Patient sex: M
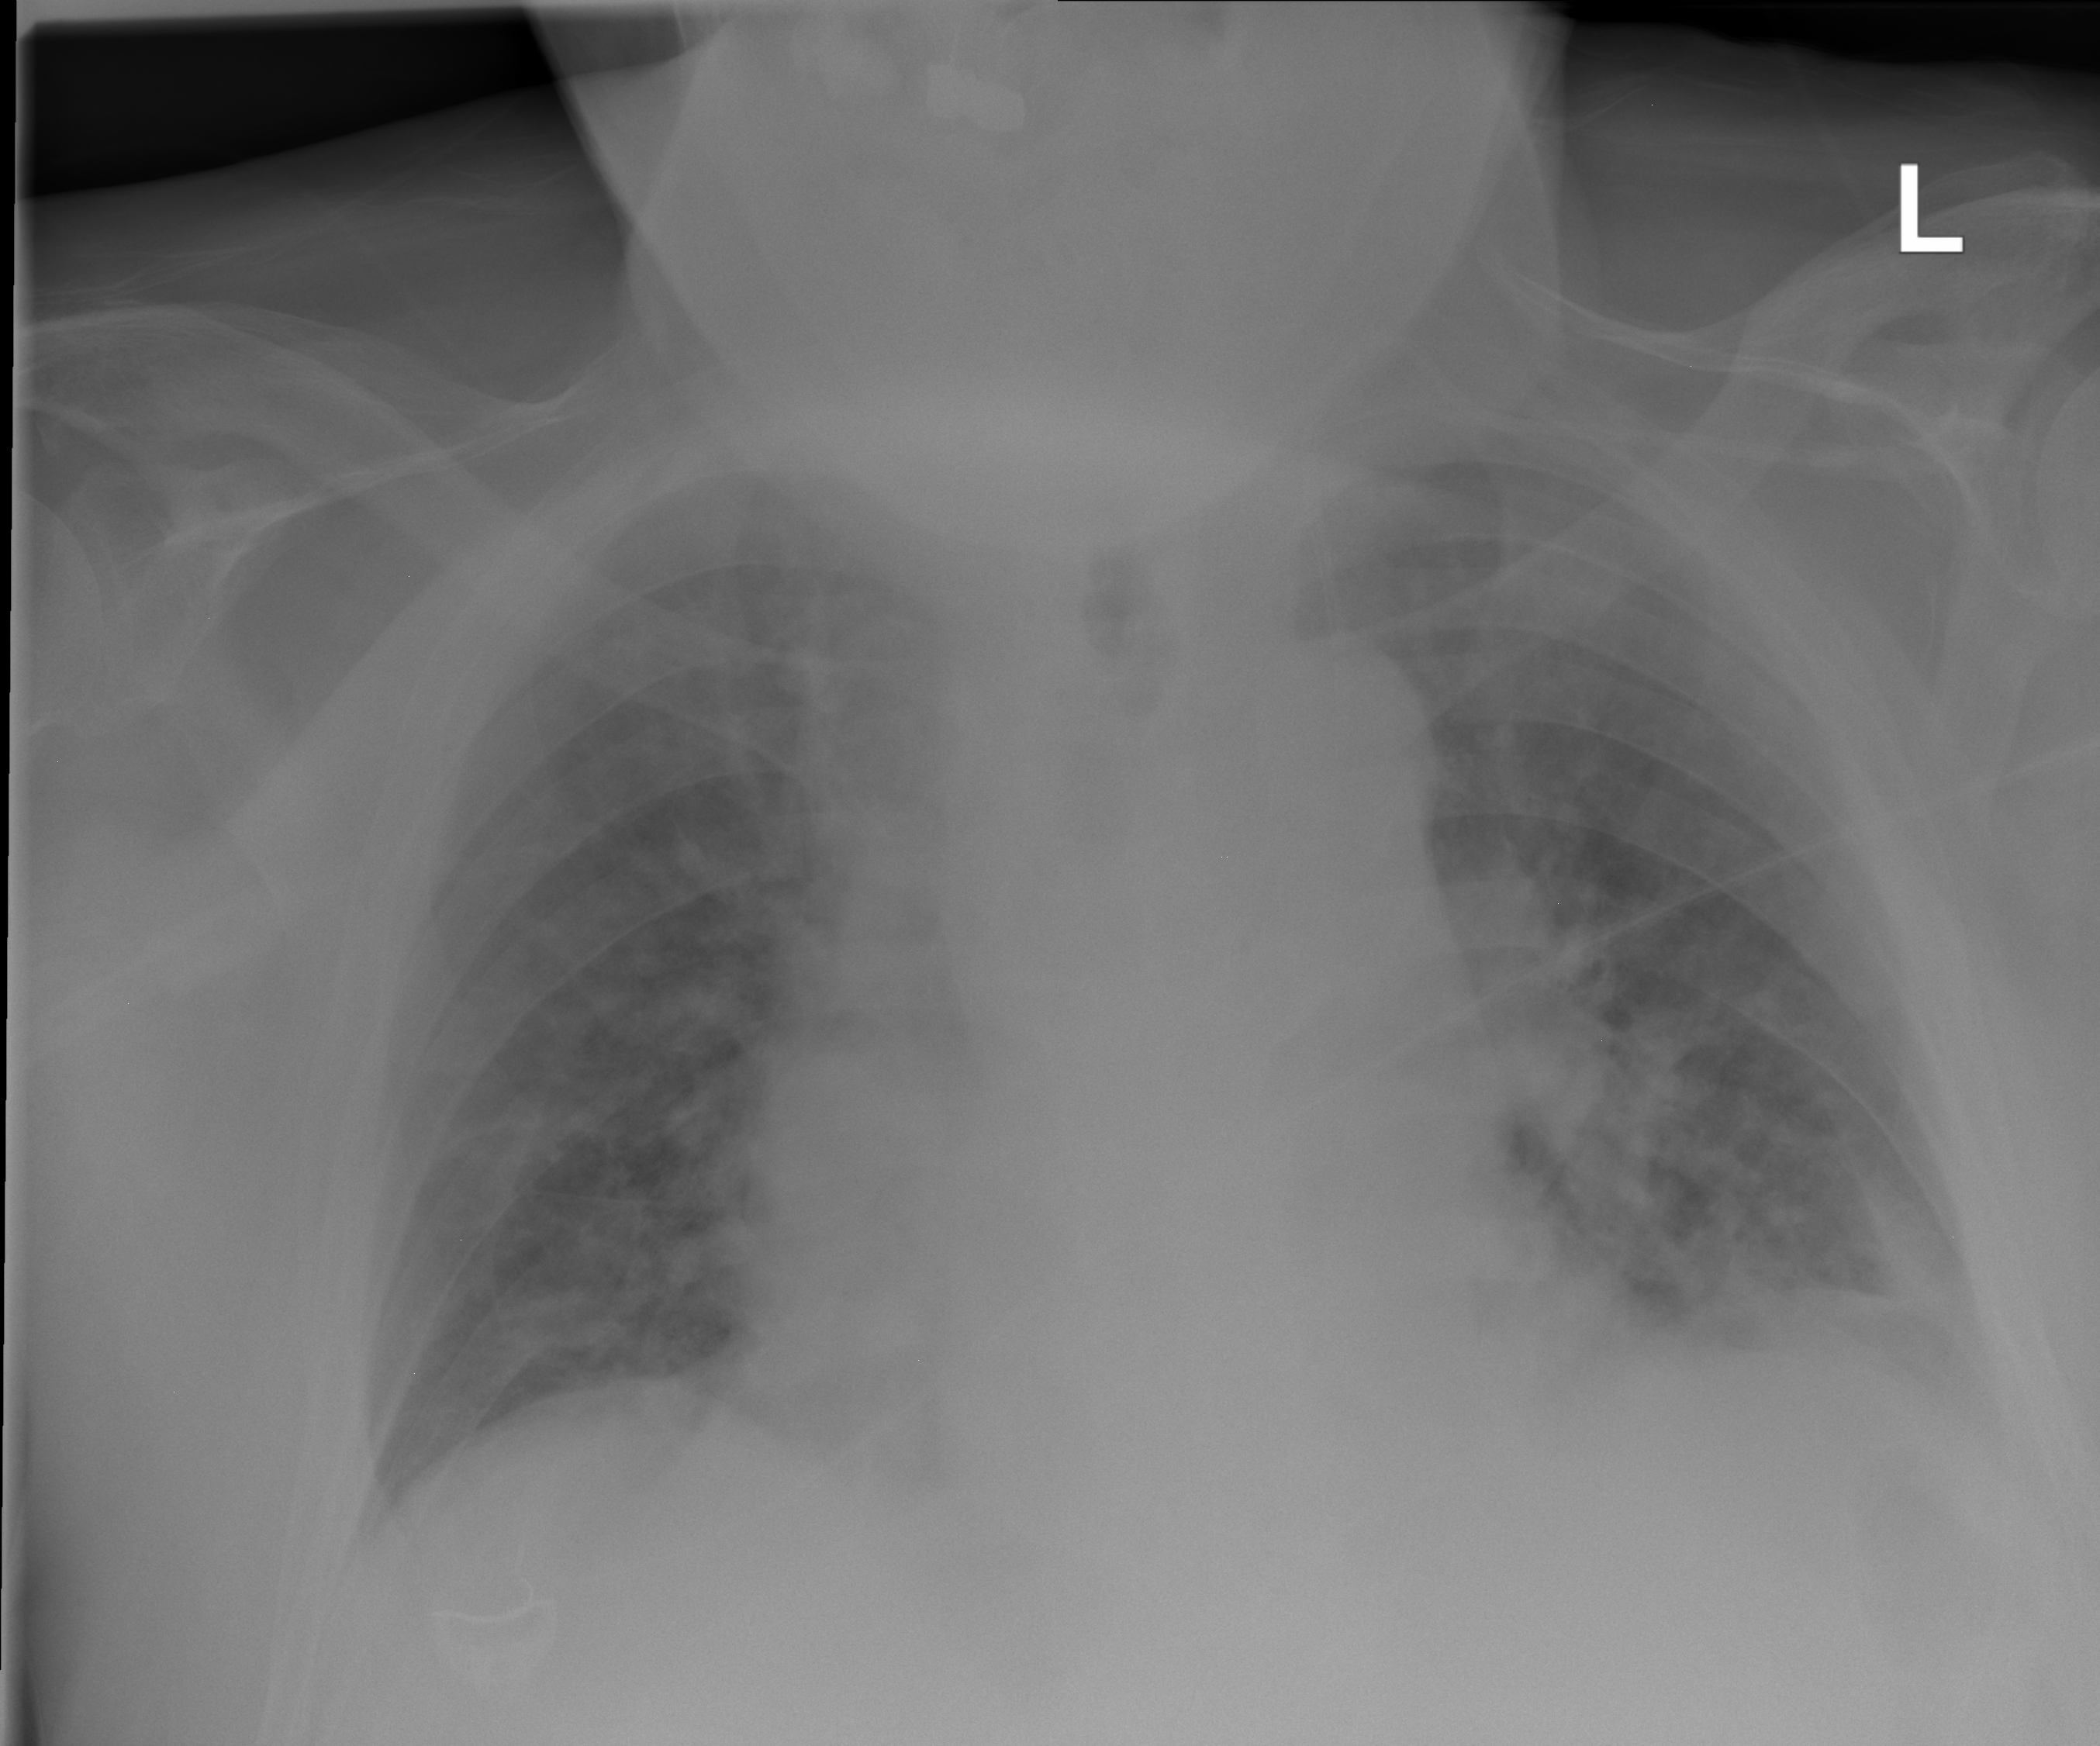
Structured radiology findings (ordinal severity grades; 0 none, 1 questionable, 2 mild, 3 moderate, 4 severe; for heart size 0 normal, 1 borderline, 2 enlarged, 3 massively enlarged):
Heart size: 0
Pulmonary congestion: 2
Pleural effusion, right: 0
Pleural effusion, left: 1
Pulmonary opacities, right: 2
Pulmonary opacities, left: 2
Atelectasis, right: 0
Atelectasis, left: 2